Question: I have a problem with one function. I use Python 3.7, and when I try to use the 'onkeypress()' function, nothing happens. I try to check it, but the turtle module doesn't react when I press keys.
I try to move my paddle up using the 'w' key. But it doesn't work.
Below are my *.py files:
main.py
'''
import elements
import turtle
#Windows settings
window = turtle.Screen()
window.title("Pong game by Kosa")
window.bgcolor('black')
window.setup(width=800, height=600)
window.tracer(0)
paletka_1 = elements.Objects()
paletka_1.paddle_a()
window.onkeypress(paletka_1.paddle_a_up(), "w")
window.listen()
while True:
window.update()
'''
elements.py
'''
import turtle
class Objects:
def __init__(self):
#Paddle A
#self.paddle_b = turtle.Turtle()
# #Paddle B
#Ball
self.ball = turtle.Turtle()
def paddle_a(self):
paddle_a_x = -350
#paddle_a_y = 0
self.paddle_a = turtle.Turtle()
self.paddle_a.speed(0)
self.paddle_a.shape("square")
self.paddle_a.shapesize(stretch_wid=5, stretch_len=1)
self.paddle_a.color('green')
self.paddle_a.penup()
self.paddle_a.goto(paddle_a_x, 0)
def paddle_b(self):
paddle_b_x = -350
paddle_b_y = 0
self.paddle_b.speed(0)
self.paddle_b.shape("square")
self.paddle_b.shapesize(stretch_wid=5, stretch_len=1)
self.paddle_b.color('green')
self.paddle_b.penup()
self.paddle_b.goto(paddle_b_x, paddle_b_y)
def ball(self):
self.ball.speed(0)
self.ball.shape("square")
self.ball.color('white')
self.ball.penup()
self.ball.goto(0, 0)
def paddle_a_up(self):
y = self.paddle_a.ycor()
y += 20
self.paddle_a.sety(y)
print(y)
def paddle_b_up(self):
y = self.paddle_b.ycor()
y += 20
self.paddle_b.sety(y)
'''
What I get when program starts: I can push keys, but no change in my paddle. Can you find my mistake? I added 'print(y)' in 'paddle_a_up()' just to make sure, that its works. I get the result of 'print()'.
It's strange, because there is no error.

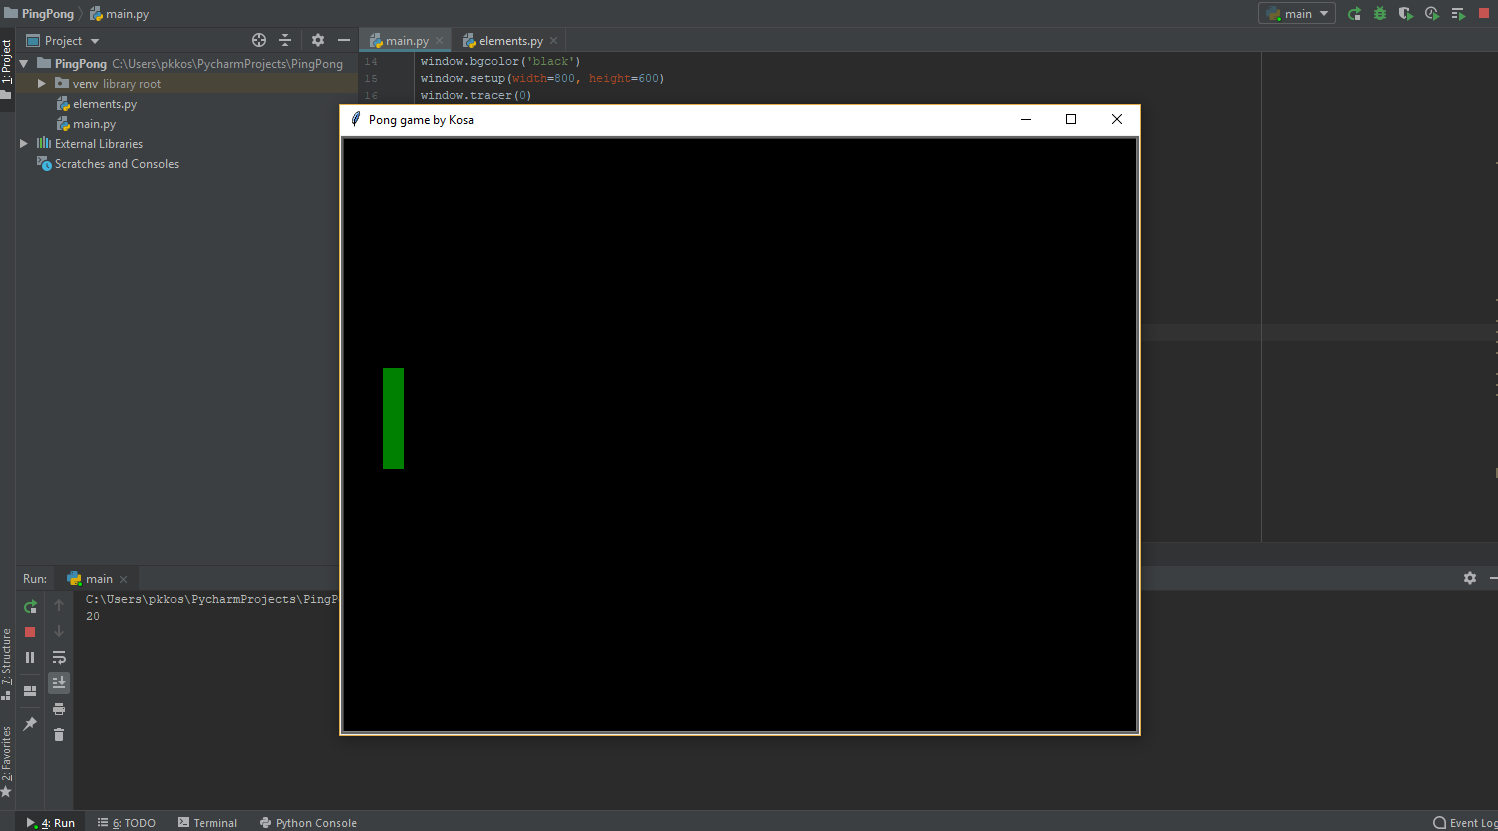
Answer: This is a common beginner's error when setting event handlers:
'''
window.onkeypress(paletka_1.paddle_a_up(), "w")
'''
You don't want to 'paddle_a_up', you want to it on for some other code to call when the event happens:
'''
window.onkeypress(paletka_1.paddle_a_up, "w")
'''
Try that to see if it works better for you. As far as the rest of your code goes, I've some suggestions:
'''
window.tracer(0)
'''
Avoid 'tracer()' and 'update()' until your program is working otherwise it'll just complicate the development and debug process. Only add them back if you need them -- if the program works to your satisfaction, leave them out.
'''
while True:
window.update()
'''
This loop really should instead be a call to 'mainloop()' to turn control over to tkinter's event handler:
'''
window.mainloop()
'''
Having member variables and instance methods with the same name is a bad idea:
'''
self.ball = turtle.Turtle()
...
def ball(self):
'''
Like the rest of Python, one overwrites the other and bad things happen. My reworked versions of your code:
main.py
'''
from turtle import Screen
import elements
# Windows settings
window = Screen()
window.title("Pong game by Kosa")
window.bgcolor('black')
window.setup(width=800, height=600)
paletka_1 = elements.Objects()
window.onkeypress(paletka_1.paddle_a_up, "w")
window.listen()
window.mainloop()
'''
elements.py
'''
from turtle import Turtle
class Objects:
def __init__(self):
# Paddle A
self.paddle_a = Turtle("square")
self.init_paddle_a()
# Paddle B
self.paddle_b = Turtle("square")
self.init_paddle_b()
# Ball
self.ball = Turtle("square")
self.init_ball()
def init_paddle_a(self):
paddle_a_x = -350
self.paddle_a.speed('fastest')
self.paddle_a.shapesize(stretch_wid=5, stretch_len=1)
self.paddle_a.color('green')
self.paddle_a.penup()
self.paddle_a.setx(paddle_a_x)
def init_paddle_b(self):
paddle_b_x = 350
self.paddle_b.speed('fastest')
self.paddle_b.shapesize(stretch_wid=5, stretch_len=1)
self.paddle_b.color('red')
self.paddle_b.penup()
self.paddle_b.setx(paddle_b_x)
def init_ball(self):
self.ball.speed('fastest')
self.ball.color('white')
self.ball.penup()
self.ball.home()
def paddle_a_up(self):
y = self.paddle_a.ycor() + 20
self.paddle_a.sety(y)
def paddle_b_up(self):
y = self.paddle_b.ycor() + 20
self.paddle_b.sety(y)
'''
This should now put up a window with paddles on the left and right and a ball in the middle. Click on the window and after you can press "w" to make the left paddle rise up. Now finish the program!
<URL>